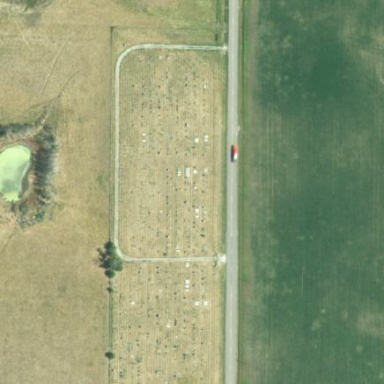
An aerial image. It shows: Cemetery.